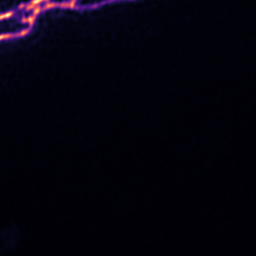
Label: Super-resolution ER image